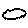
Label: cloud